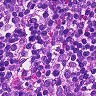
Metastatic tissue present: no